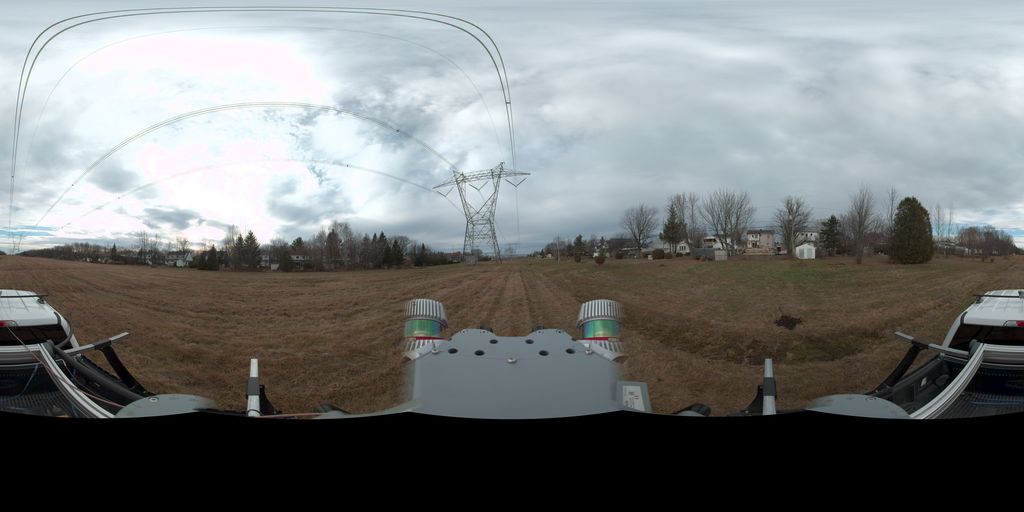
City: quebec_city